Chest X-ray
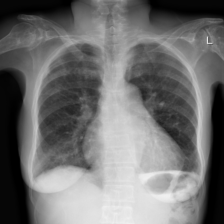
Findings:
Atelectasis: negative
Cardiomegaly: negative
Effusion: negative
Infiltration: negative
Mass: negative
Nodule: negative
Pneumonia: negative
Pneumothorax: negative
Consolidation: negative
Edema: negative
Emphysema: negative
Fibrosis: negative
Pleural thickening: negative
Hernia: negative